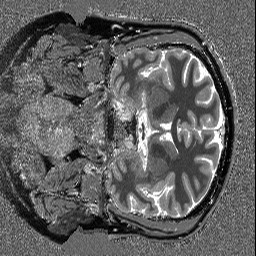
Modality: T1map
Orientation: coronal
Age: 42
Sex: male
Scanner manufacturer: siemens
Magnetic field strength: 3 T
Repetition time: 5 s
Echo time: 0.00298 s